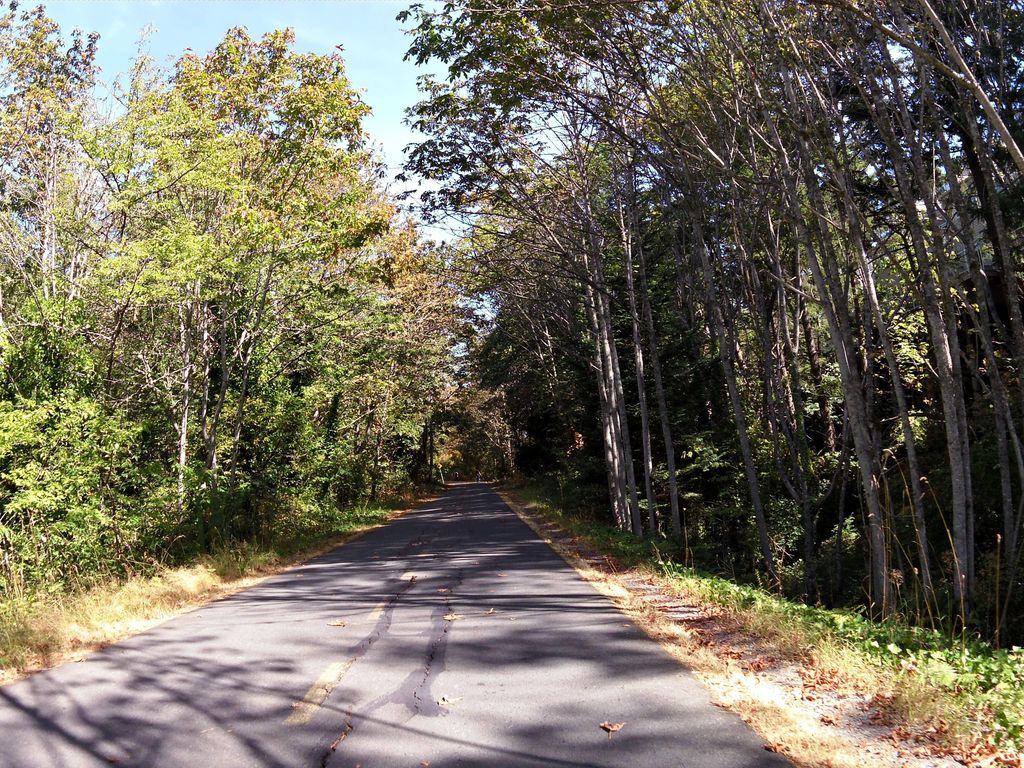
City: victoria